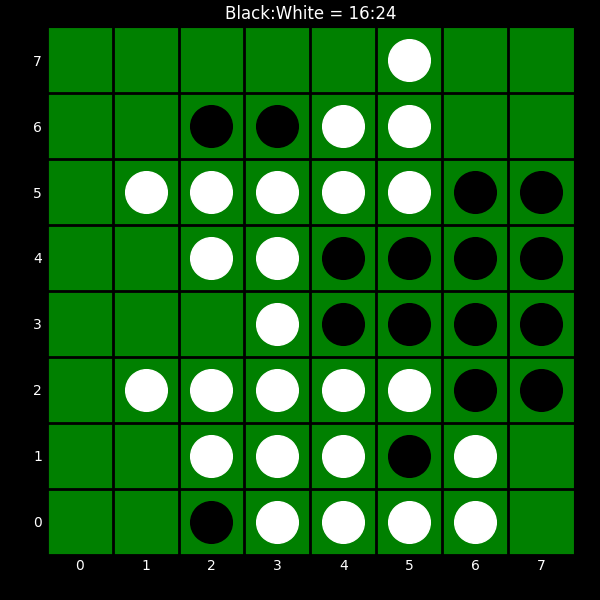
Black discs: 16
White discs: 24